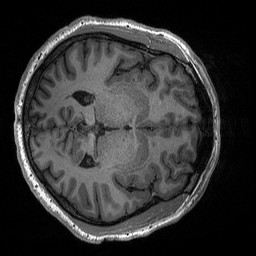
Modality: T1w
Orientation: axial
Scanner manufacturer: siemens
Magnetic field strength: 3 T
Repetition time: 2.3 s
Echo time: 0.00294 s